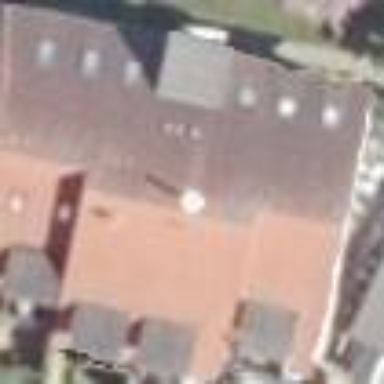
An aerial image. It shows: Residential building with white exterior. It has gabled roof made of red roof tiles.